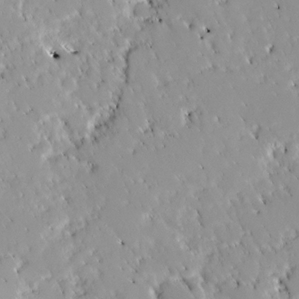
Label: non_frost